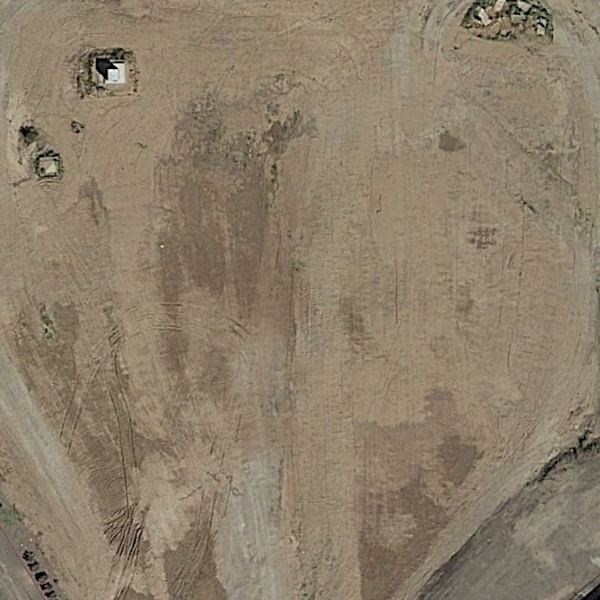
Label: BareLand